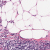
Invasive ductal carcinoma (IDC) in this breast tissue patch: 0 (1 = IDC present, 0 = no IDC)